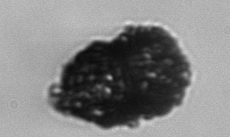
Label: Tintinnopsis